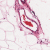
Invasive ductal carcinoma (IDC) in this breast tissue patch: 0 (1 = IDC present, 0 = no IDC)